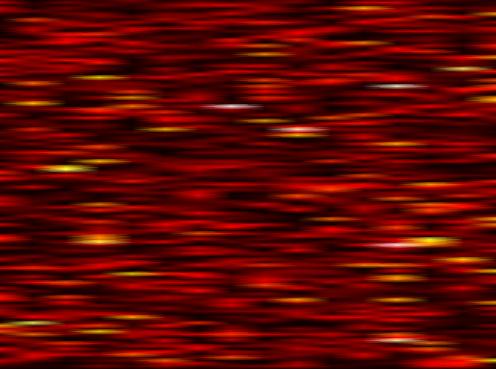
Label: UFMC